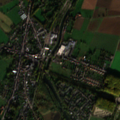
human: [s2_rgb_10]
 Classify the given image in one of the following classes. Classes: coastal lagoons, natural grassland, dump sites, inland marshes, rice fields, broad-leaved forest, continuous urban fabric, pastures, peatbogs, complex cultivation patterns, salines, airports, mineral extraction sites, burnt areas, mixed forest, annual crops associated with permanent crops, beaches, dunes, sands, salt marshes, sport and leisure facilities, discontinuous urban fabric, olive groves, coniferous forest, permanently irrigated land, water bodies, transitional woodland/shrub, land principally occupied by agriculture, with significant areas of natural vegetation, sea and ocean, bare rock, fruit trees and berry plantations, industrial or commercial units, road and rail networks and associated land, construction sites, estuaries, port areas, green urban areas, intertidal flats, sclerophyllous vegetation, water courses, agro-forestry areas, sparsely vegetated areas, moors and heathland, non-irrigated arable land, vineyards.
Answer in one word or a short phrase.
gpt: discontinuous urban fabric, sport and leisure facilities, non-irrigated arable land, pastures, complex cultivation patterns